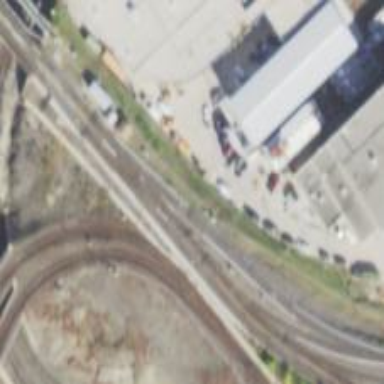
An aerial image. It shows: Light rail electrified railway.